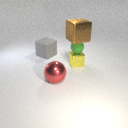
large gray rubber cube to the left of large red metal sphere